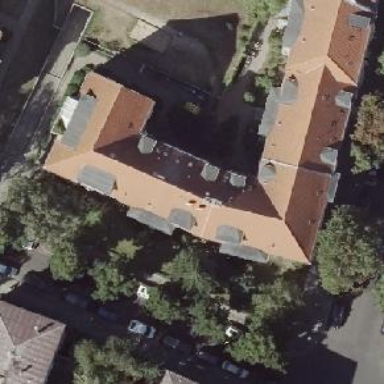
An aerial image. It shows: Hipped roof on apartment building.